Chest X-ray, PA view. Patient: 21 years old, sex M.
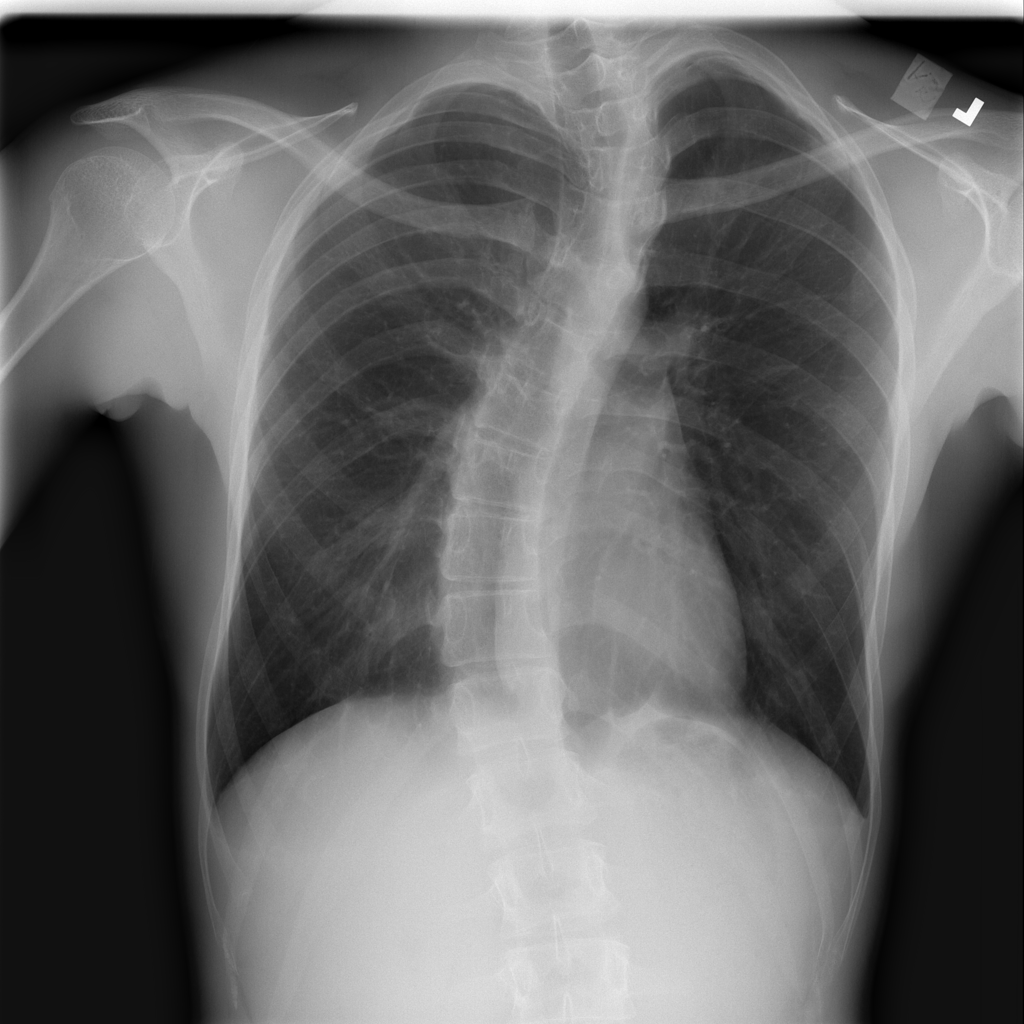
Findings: No Finding